Interaction volume radius: 10 \u00c5
Interaction volume height: 20 \u00c5
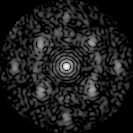
Disorder parameter: 0.5586